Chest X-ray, AP view. Patient: 60 years old, sex F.
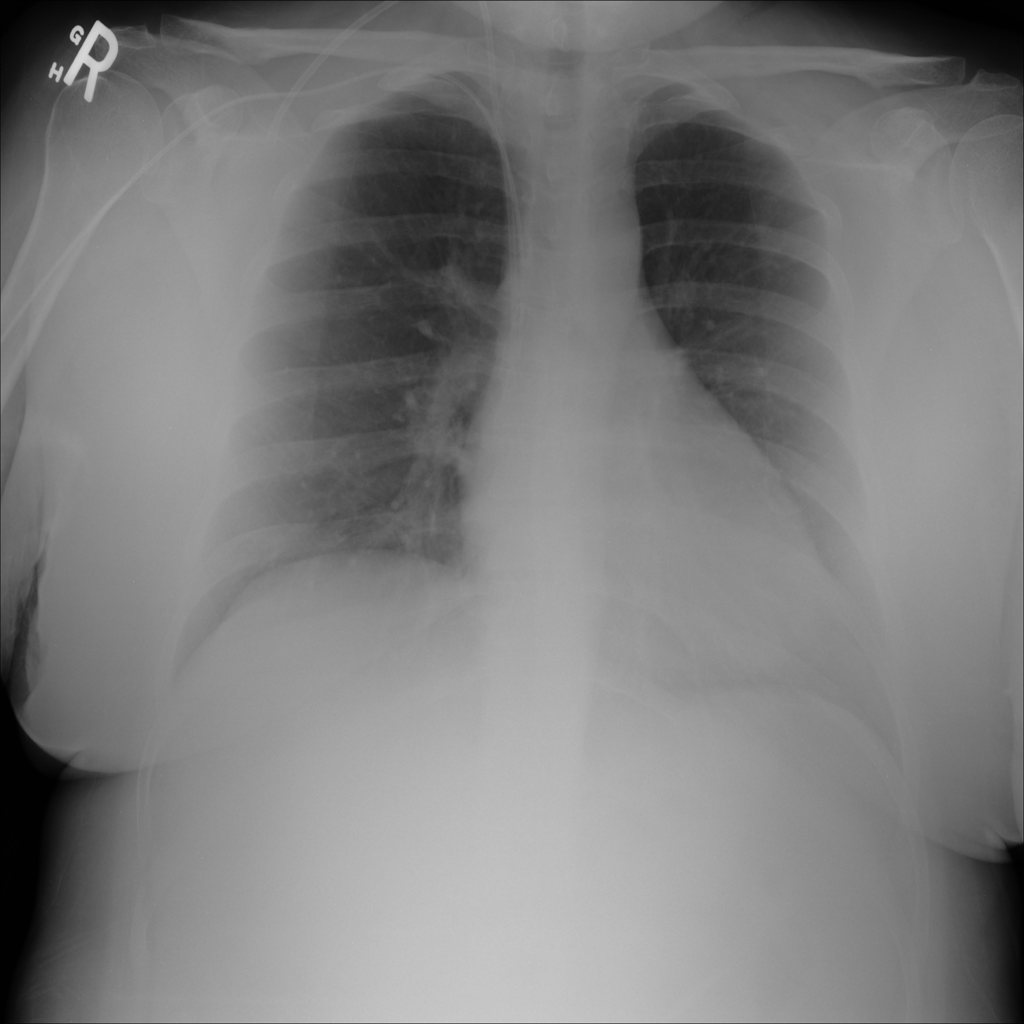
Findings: No Finding